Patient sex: M
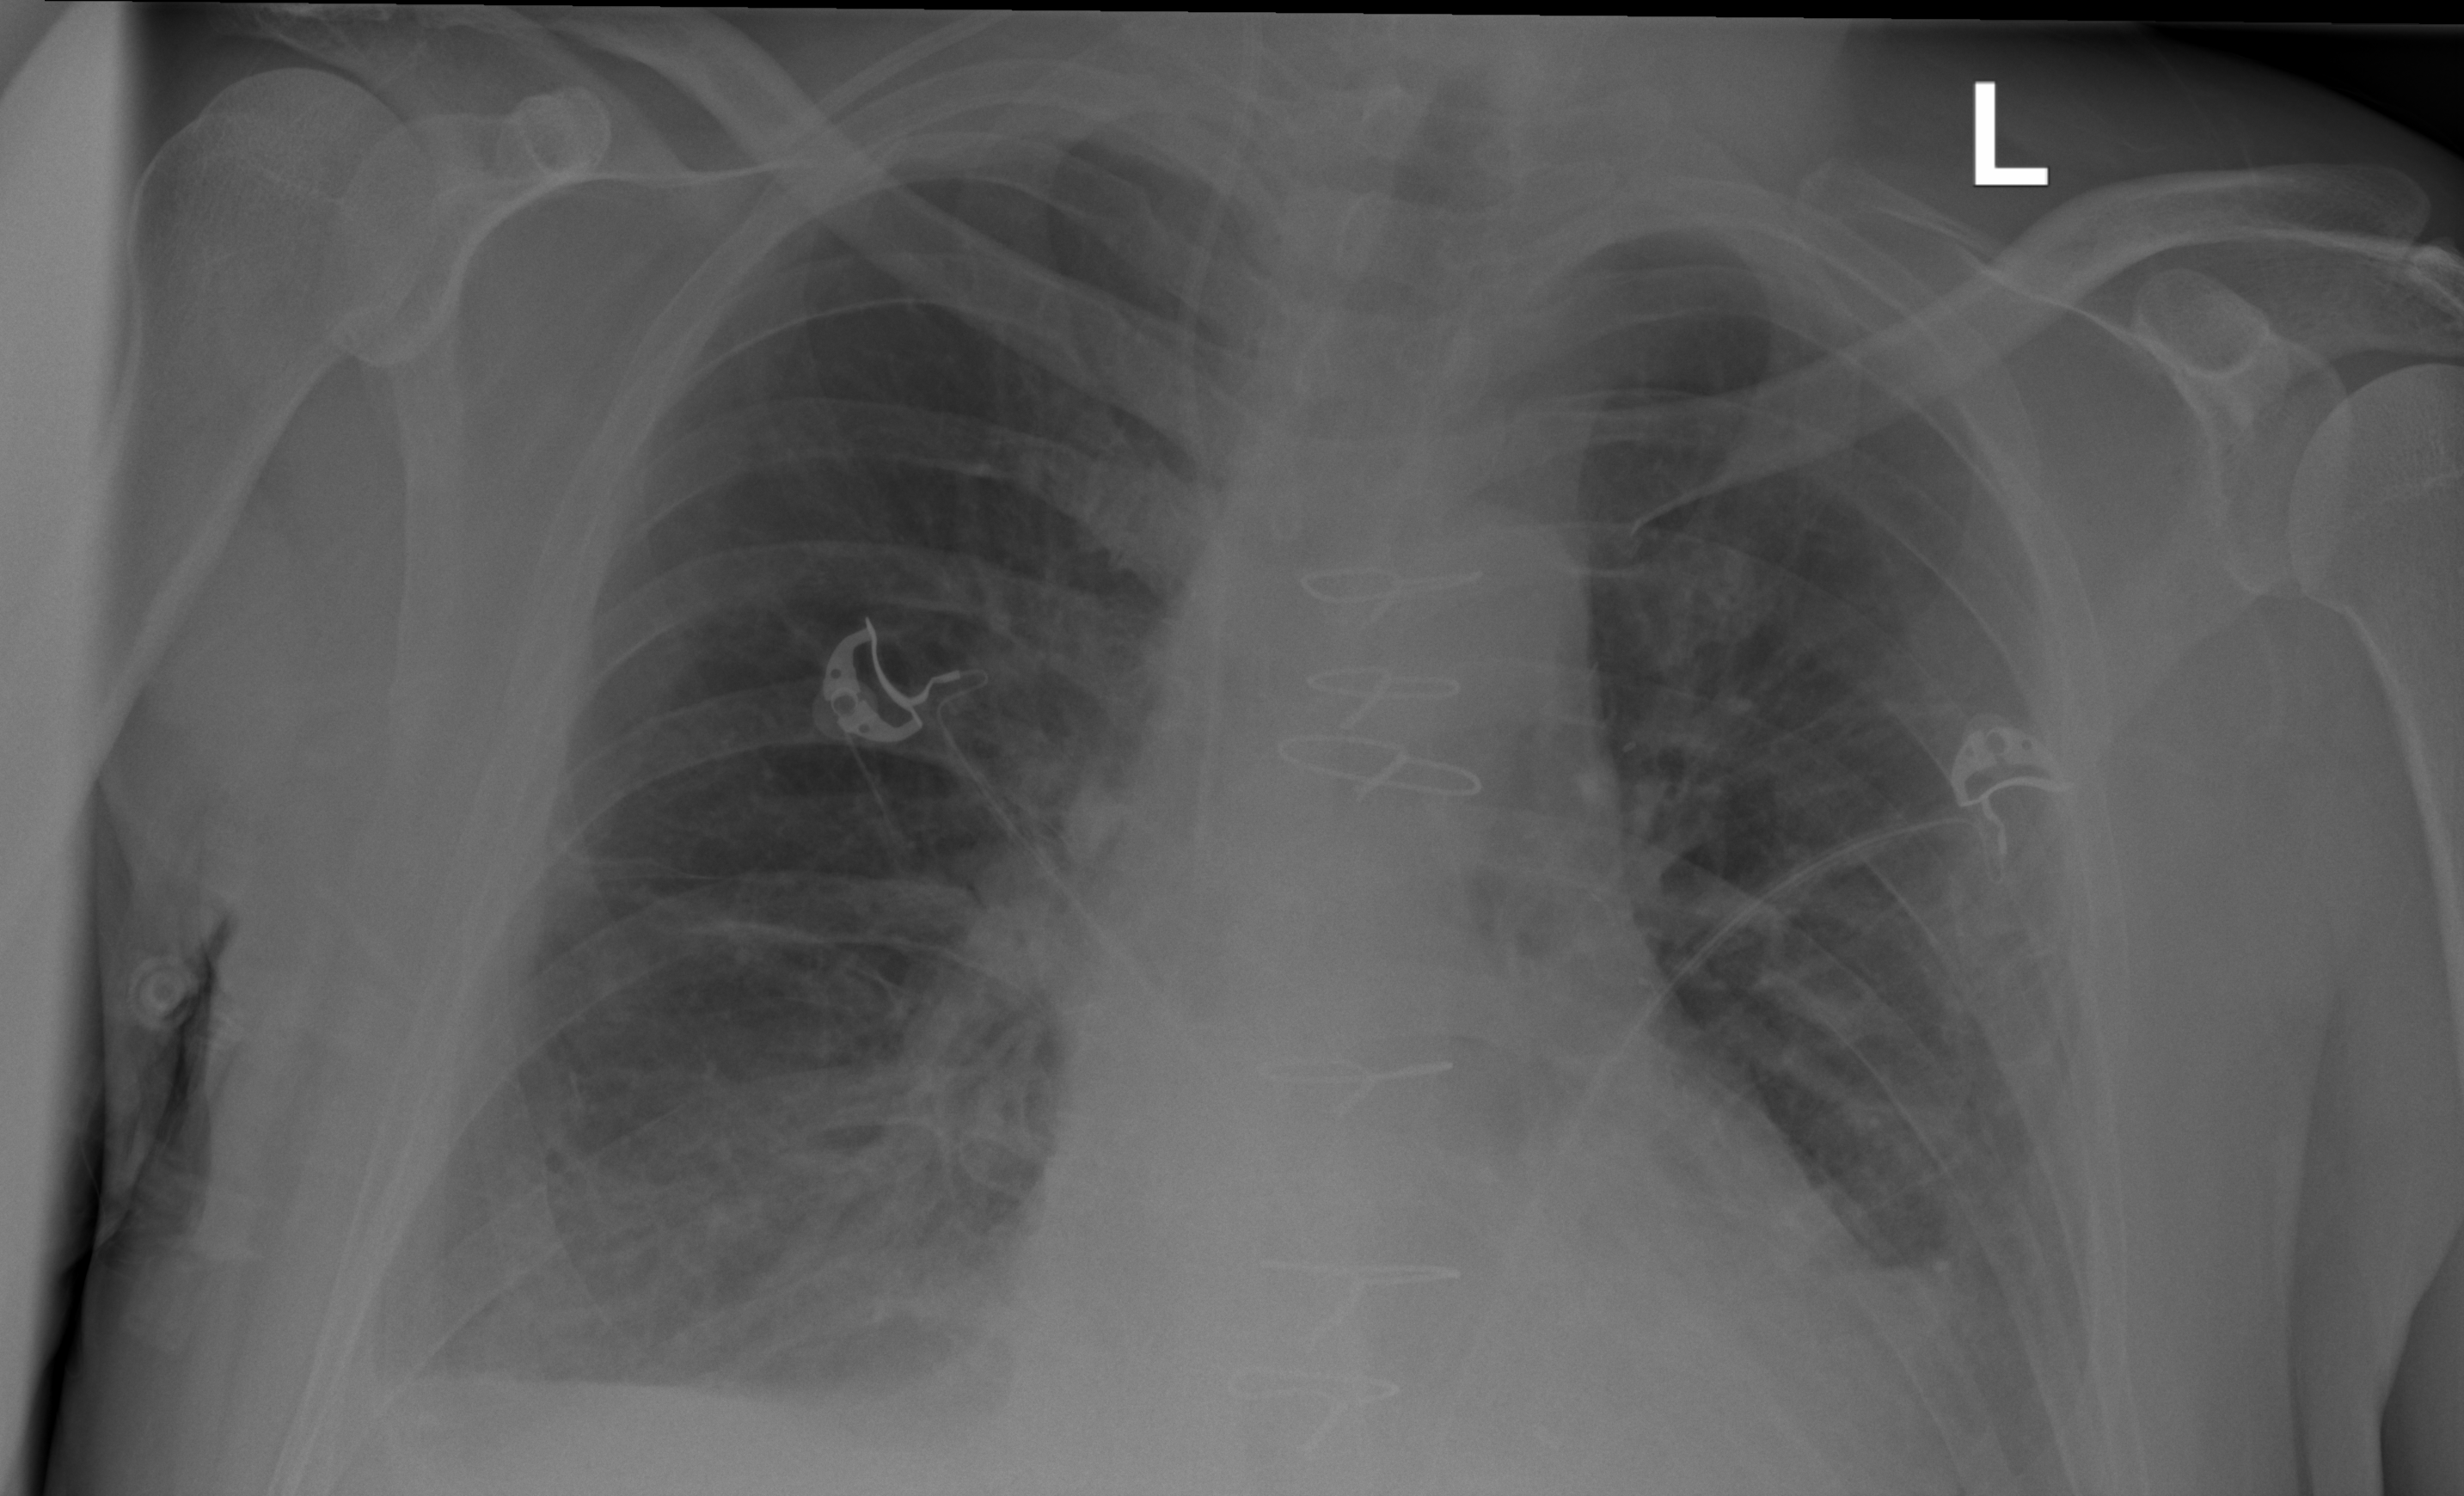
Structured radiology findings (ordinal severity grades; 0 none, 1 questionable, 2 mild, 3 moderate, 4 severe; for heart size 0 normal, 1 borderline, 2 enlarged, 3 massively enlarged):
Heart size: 2
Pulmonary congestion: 2
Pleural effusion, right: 2
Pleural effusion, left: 0
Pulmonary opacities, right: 3
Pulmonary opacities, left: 2
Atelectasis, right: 2
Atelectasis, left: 2